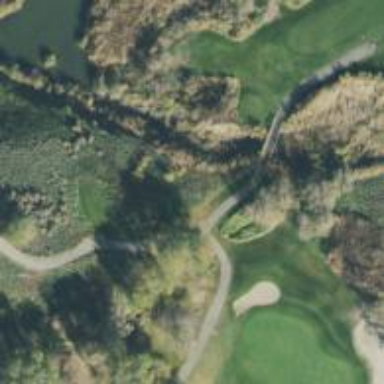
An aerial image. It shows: Service road designated as golf cart path.